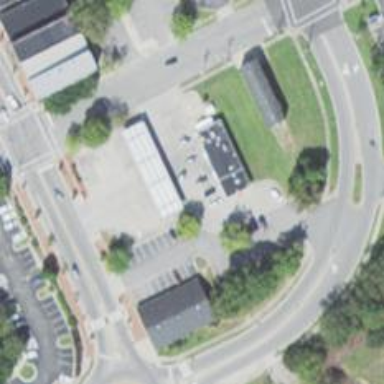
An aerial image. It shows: Convenience shop.